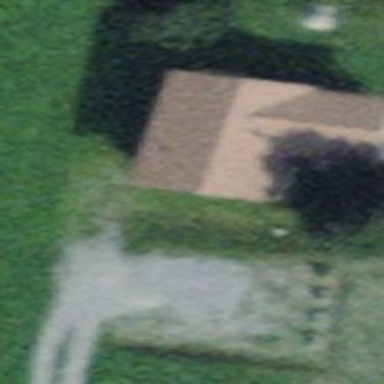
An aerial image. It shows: Simple house.